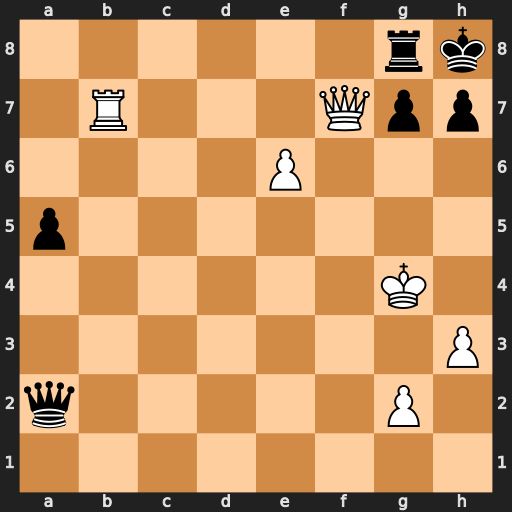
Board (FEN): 6rk/1R3Qpp/4P3/p7/6K1/7P/q5P1/8
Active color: w
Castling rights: -
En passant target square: -
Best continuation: Qxg8+ Kxg8 Rb8#